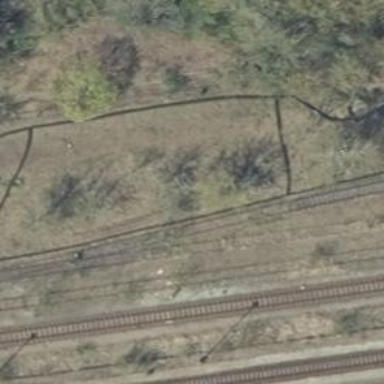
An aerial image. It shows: Abandoned railway yard.